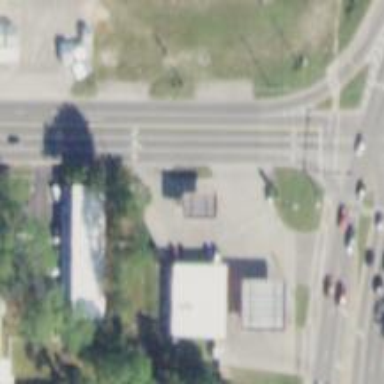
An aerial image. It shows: Convenience shop.